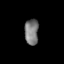
Tissue: lung
Cell type: Epithelial cells
Senescence score: 0.1881
Nuclear area (px): 349
Mean DAPI intensity: 123.387